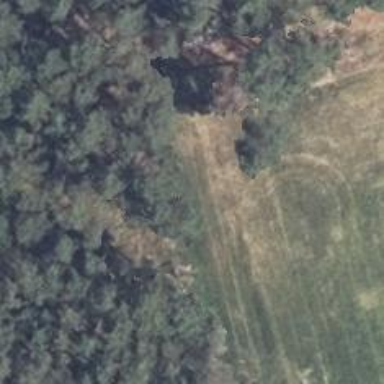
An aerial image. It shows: Grass track with Grade 4 tracktype.